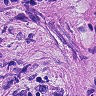
Metastatic tissue present: yes